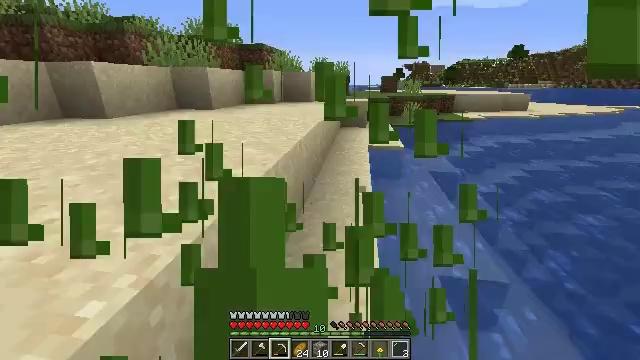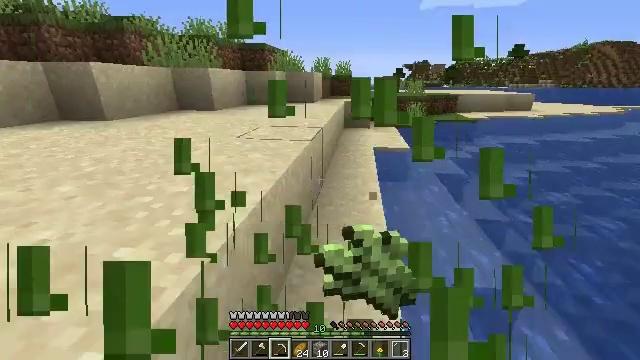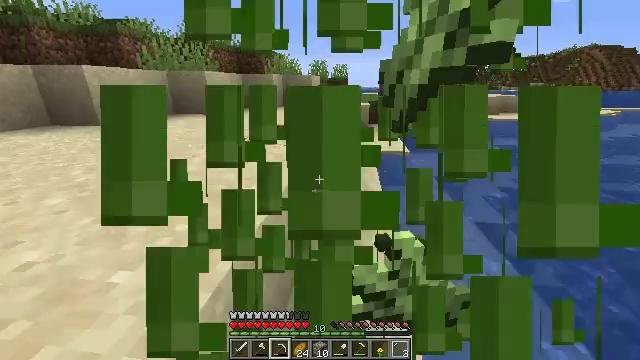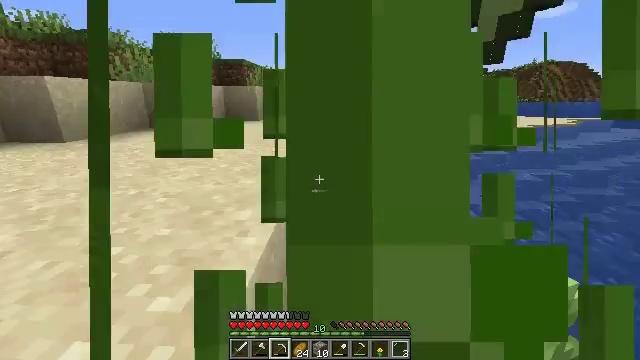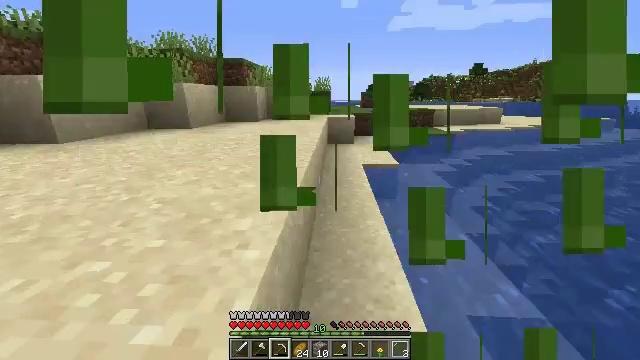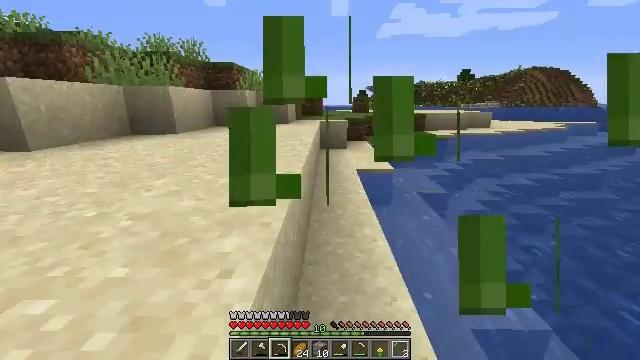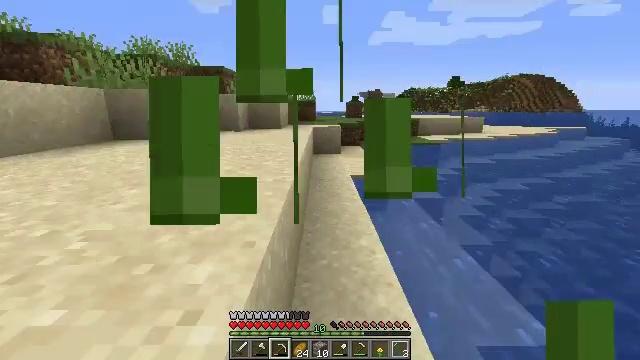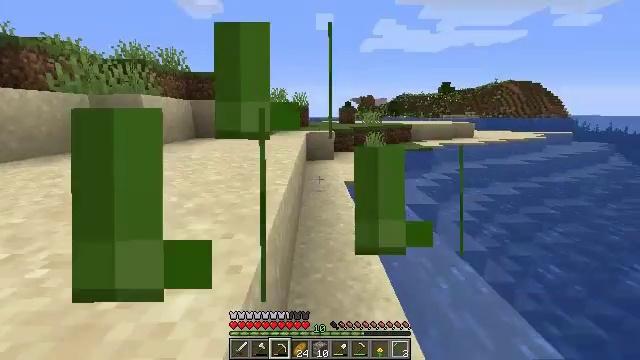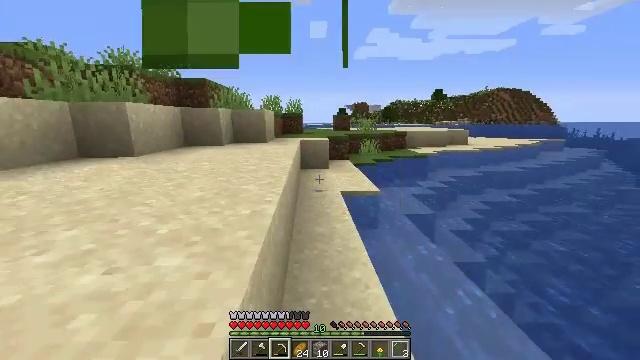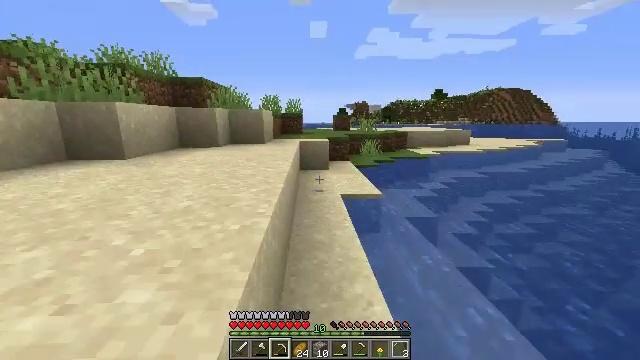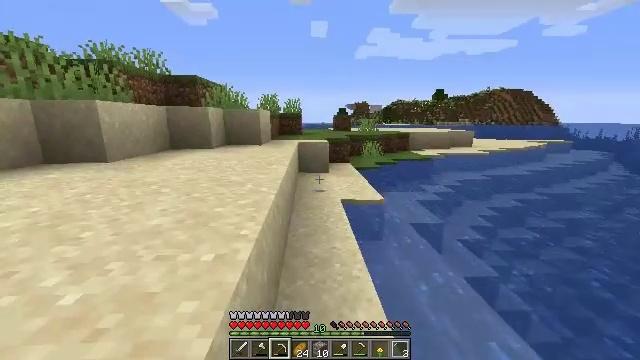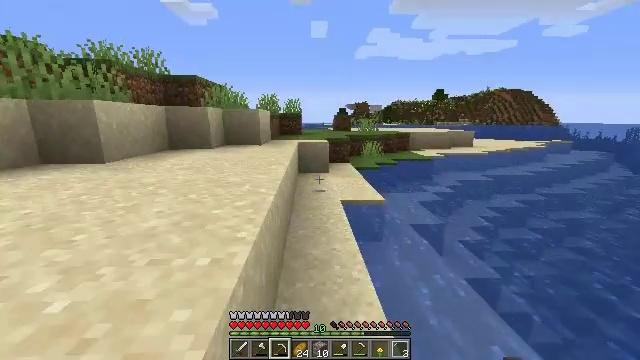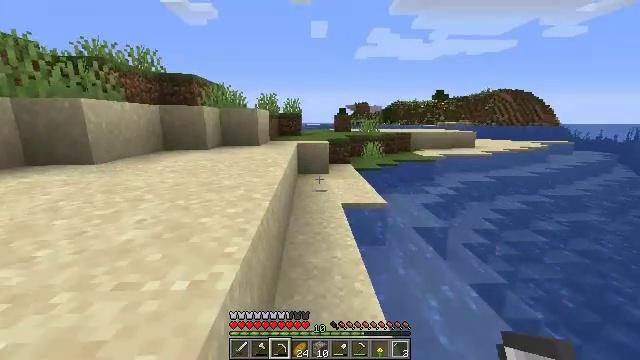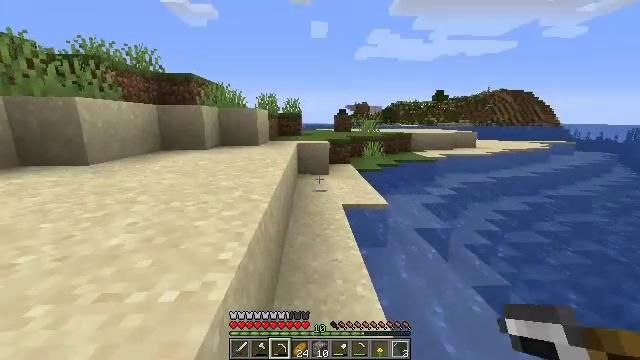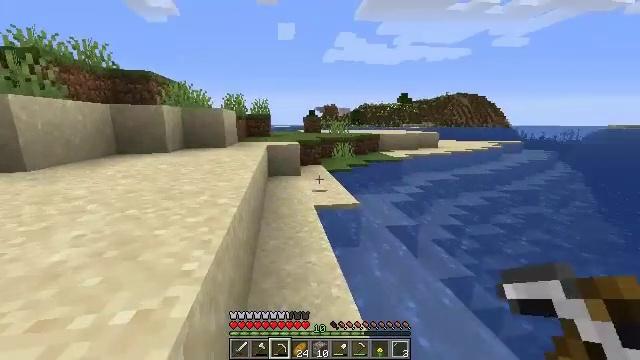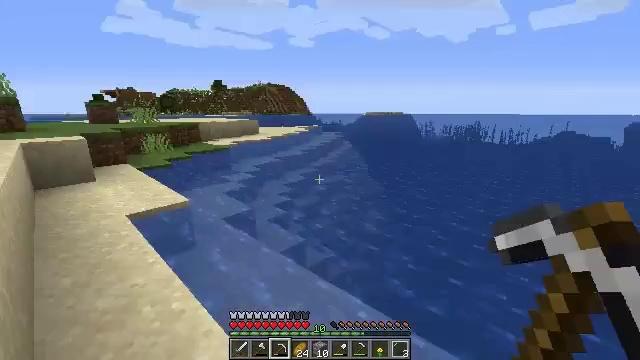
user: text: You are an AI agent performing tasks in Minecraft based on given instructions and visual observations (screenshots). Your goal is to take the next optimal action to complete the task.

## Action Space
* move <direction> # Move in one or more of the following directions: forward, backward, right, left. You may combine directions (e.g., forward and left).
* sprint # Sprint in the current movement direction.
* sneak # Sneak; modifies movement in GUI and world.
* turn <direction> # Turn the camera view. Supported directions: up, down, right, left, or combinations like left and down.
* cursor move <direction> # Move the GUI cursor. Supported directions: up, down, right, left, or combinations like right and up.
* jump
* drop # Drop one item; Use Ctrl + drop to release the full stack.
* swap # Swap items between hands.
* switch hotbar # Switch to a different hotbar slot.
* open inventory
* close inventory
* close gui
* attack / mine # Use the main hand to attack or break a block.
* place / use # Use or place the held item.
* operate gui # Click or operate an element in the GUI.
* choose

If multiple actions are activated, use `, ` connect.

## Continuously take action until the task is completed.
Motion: motion action
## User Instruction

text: Remove oak leaves from branches.
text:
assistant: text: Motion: move forward and move left, attack / mine
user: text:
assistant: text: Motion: move forward and move left, turn right, attack / mine
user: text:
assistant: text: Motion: move forward, turn right and up, attack / mine
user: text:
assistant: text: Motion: move forward
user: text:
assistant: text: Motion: move forward, turn right
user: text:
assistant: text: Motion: move forward, turn right and up
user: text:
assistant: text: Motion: move forward, turn right and up
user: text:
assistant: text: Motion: move forward, turn right and up
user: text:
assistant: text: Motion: move forward
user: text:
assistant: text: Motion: move forward
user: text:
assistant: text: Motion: move forward
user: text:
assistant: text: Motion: no_op
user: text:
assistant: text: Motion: no_op
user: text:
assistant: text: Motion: turn right
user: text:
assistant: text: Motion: turn right and down
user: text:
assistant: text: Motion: turn right and down
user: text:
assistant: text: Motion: turn right
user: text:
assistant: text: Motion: move forward, turn right and up
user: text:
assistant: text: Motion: move forward, turn right and up
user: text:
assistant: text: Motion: move forward, turn right
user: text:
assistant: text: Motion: move forward
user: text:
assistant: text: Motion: move forward
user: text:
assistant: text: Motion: move forward, turn left
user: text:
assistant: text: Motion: move forward, sprint, turn left
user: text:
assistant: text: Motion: move forward, sprint, turn left
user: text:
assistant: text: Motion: move forward, sprint
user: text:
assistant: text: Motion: move forward, sprint
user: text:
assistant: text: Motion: move forward
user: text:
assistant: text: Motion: move forward
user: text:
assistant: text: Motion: move forward